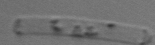
Label: Cerataulina_pelagica